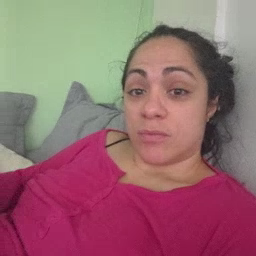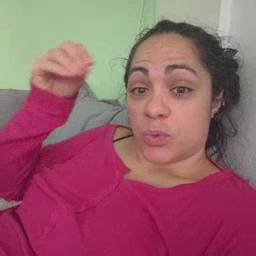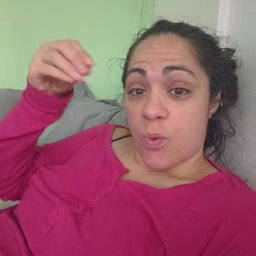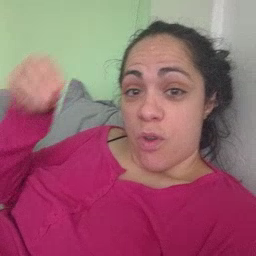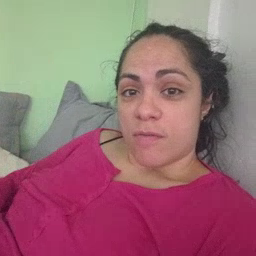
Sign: store